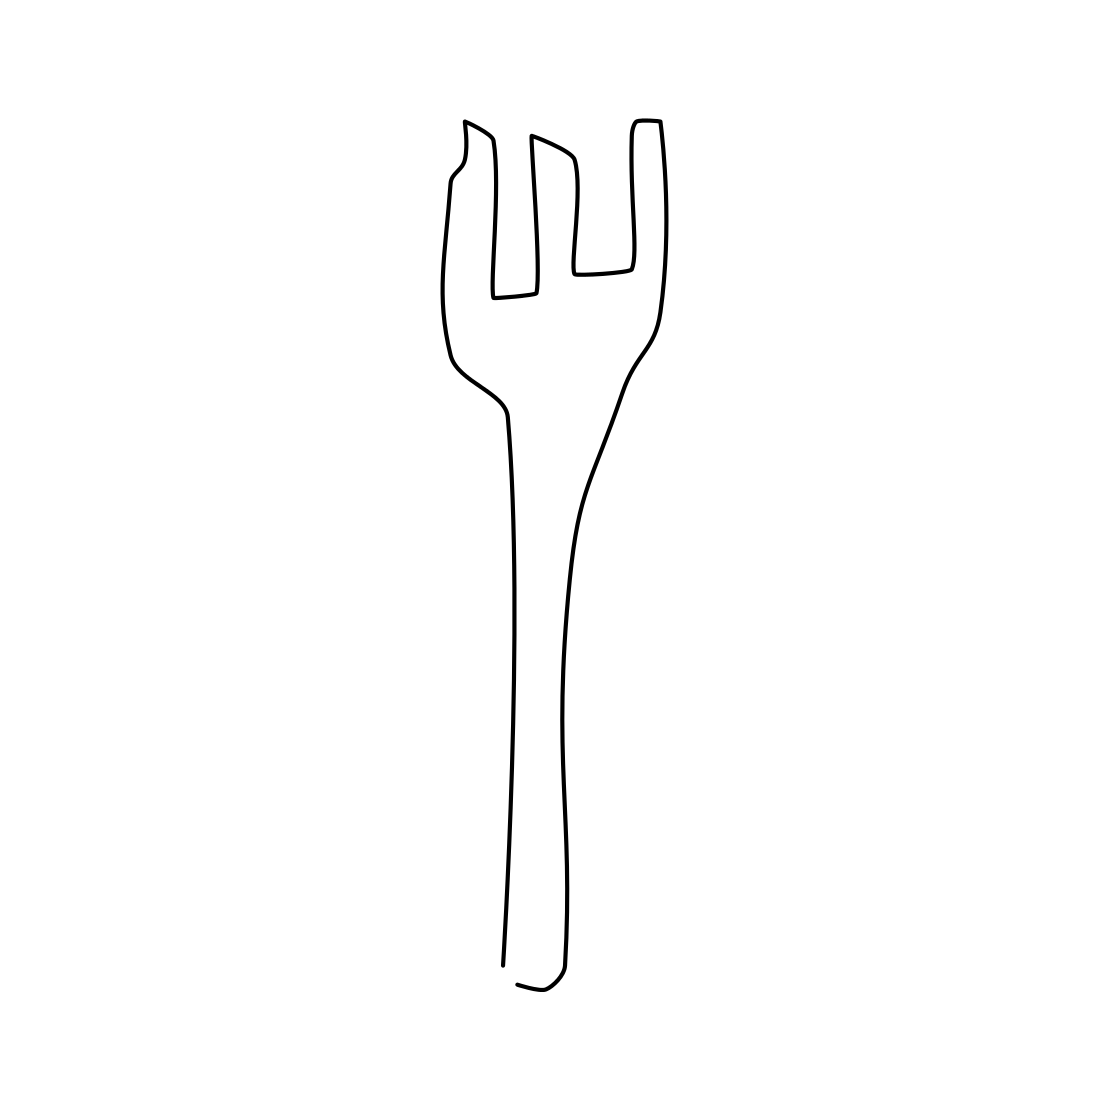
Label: fork